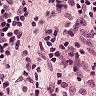
Metastatic tissue present: no